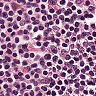
Metastatic tissue present: no